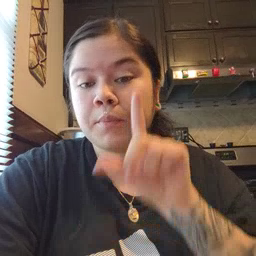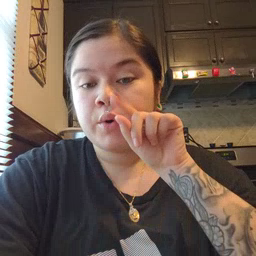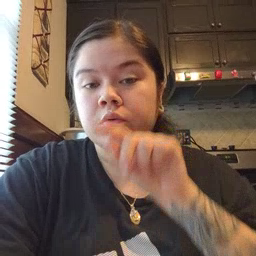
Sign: bird